Question: I installed the android studio today and I got a problem with the SDK manager:

I've followed this guide:
<URL>
When I install the -
> ARM EABI v7a System Image
I get this error. I tried to disable the antivirus but its still doesn't work. Hope for answers, thanks.
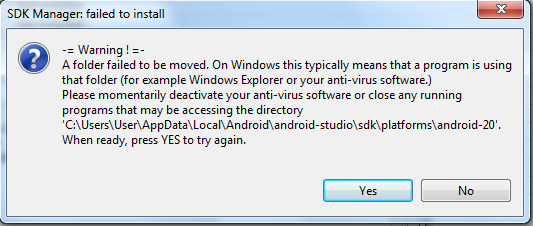
Answer: I have similar problems at my company with installations, also with android-studio and sdk. Usually run as admin solves most of those issues.